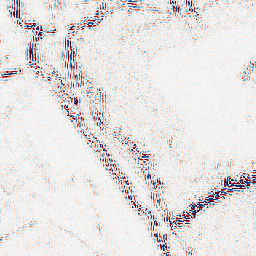
Category: wavelet
Decomposition family: wavelet_reverse_biorthogonal
Decomposition parameters: wavelet: rbio3.5
level: 2
Upsampling method: sinc_hamming
Upsampling parameters: scale: 4
kernel_size: 16
Upsampling scale: 4